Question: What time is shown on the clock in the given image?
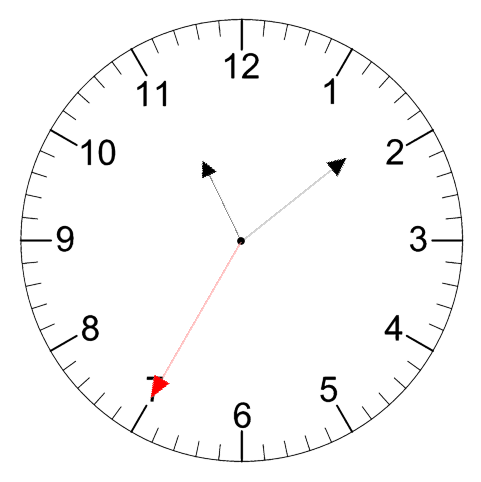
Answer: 11:08:35